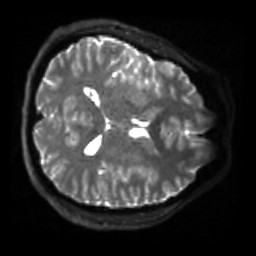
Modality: sbref
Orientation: axial
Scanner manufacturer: siemens
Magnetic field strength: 3 T
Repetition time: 4 s
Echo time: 0.0594 s